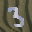
Label: 3